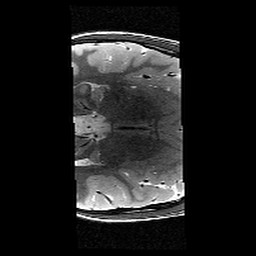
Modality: T2w
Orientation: axial
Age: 11
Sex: male
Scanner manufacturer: siemens
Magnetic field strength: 3 T
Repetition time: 8.46 s
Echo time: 0.067 s